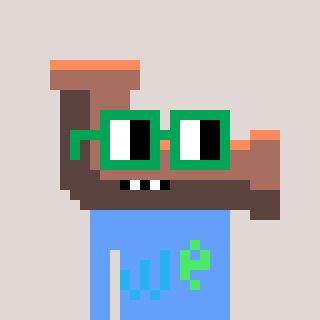
a pixel art character with square green glasses, a pipe-shaped head and a blue-colored body on a warm background